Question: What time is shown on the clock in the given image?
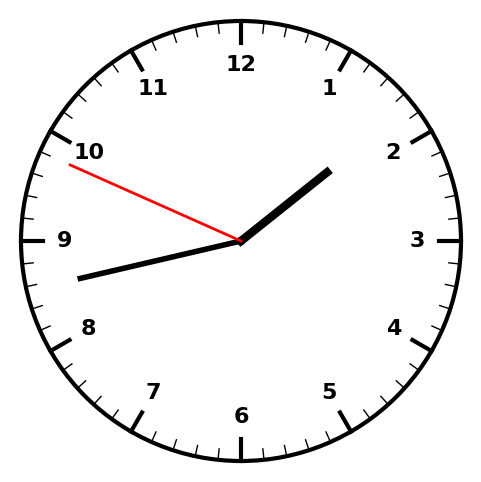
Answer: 01:42:49